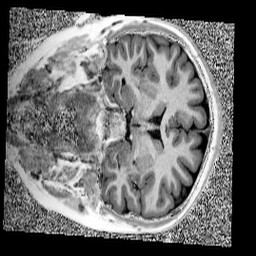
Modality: UNIT1
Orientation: coronal
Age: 12
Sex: female
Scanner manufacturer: siemens
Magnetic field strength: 3 T
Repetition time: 4 s
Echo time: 0.00299 s